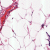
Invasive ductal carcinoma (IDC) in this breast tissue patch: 0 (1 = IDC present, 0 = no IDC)